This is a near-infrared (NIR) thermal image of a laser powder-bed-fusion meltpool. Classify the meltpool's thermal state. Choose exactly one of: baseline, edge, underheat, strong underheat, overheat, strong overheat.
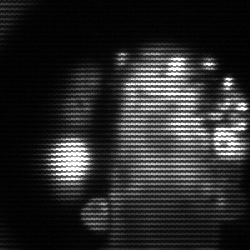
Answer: strong underheat